Field crop: maize
Growth stage: 2
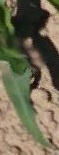
Species: maize